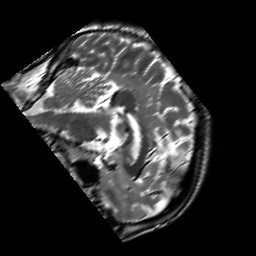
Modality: T2w
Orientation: sagittal
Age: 24
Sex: male
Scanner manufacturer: siemens
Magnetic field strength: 3 T
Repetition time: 7 s
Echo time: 0.09 s